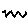
Label: zigzag